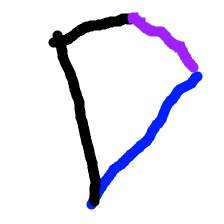
Shape: kite